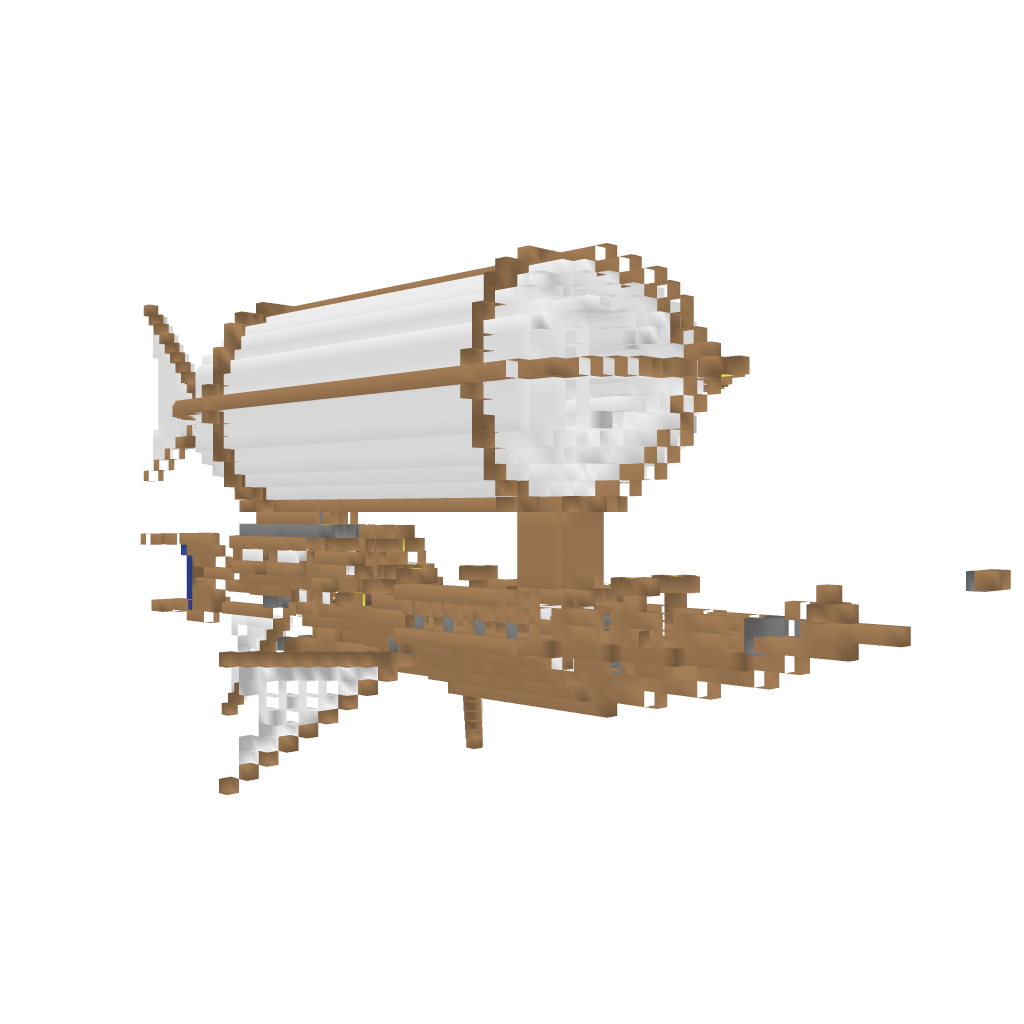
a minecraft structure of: epic airship high quality